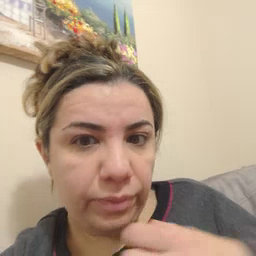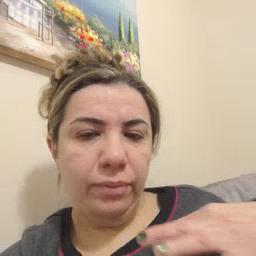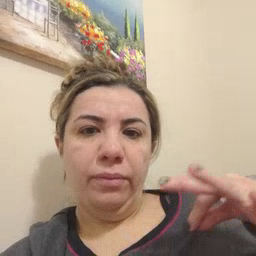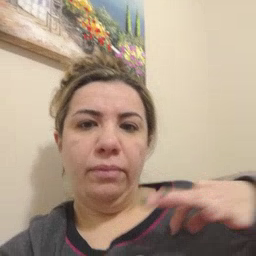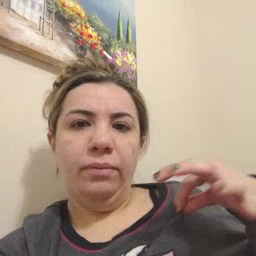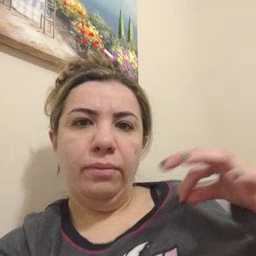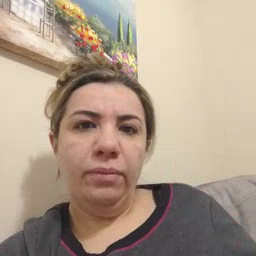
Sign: shirt